Question: How could one get an elements CSS property (for example width/height) as it was set with CSS rules, in whatever units it was set (eg percent/em/px)? (In Google Chrome, preferably frameworkless).
Using 'getComputedStyle' returns the current value in pixels, so does 'css()' in jQuery.
For example:
'''
<div class="b">first</div>
<div id="a" class="a">second</div>
<style>
div { width: 100px; }
x, div#a { width: 50%; }
.a { width: 75%; }
</style>
'''
While iterating all 'div' elements in this example, I'd like to be able to get the second 'div's width as '50%' (and the first as '100px').
---
Chrome element inspector can display CSS property value as they were set, so it should be possible in Chrome.

---
of the linked question, as there the accepted answer there is a simple hack that produces a percentage width no matter what kind of width is set. And for the rest you have to know the selector used to make the active rule? How would one know that?
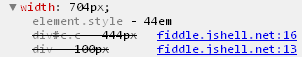
Answer: Good news everyone! There seems to be a <URL> on his way in the w3c drafts.
Fast reading this document, it seems that the goal of this specification, is to ease the access of CSSOM values from javascript.
The really important part of this for us here is that we will have a <URL> API, which will be able to parse CSS values to an object of the form
'''
{
value: 100,
unit: "percent", // | "px" | "em" ...
type: "percent" // | "length"
}
'''
And add a <URL> method, to the Element interface, from which we will be able to get the values actually applied on our elements.
As of today, <URL>.
'''
(() => {
if (!Element.prototype.computedStyleMap) {
console.error("Your browser doesn't support CSS Typed OM");
return;
}
document.querySelectorAll('.test')
.forEach((elem) => {
let styleMap = elem.computedStyleMap();
const unitvalue = styleMap.get('width');
console.log(elem, {
type: unitvalue.type(),
unit: unitvalue.unit,
value: unitvalue.value
});
});
/* outputs
<div class="b test">first</div> {
"type": {
"length": 1
},
"unit": "px",
"value": 100
}
<div id="a" class="a test">second</div> {
"type": {
"percent": 1
},
"unit": "percent",
"value": 50
}
*/
})();
'''
'''
div.test { width: 100px; }
x,div#a { width: 50%; }
.a { width: 75%; }
'''
'''
<div class="b test">first</div>
<div id="a" class="a test">second</div>
'''